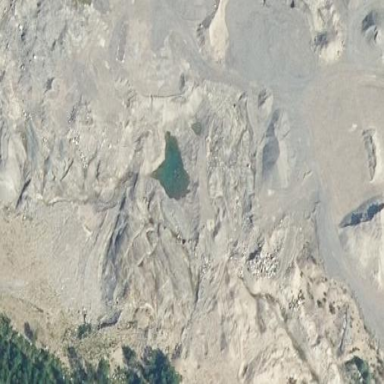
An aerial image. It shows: Quarry area.